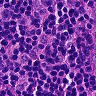
Metastatic tissue present: no